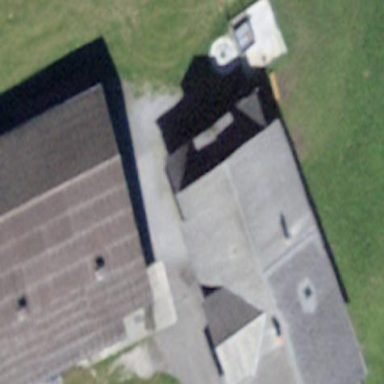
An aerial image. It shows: Farm building.